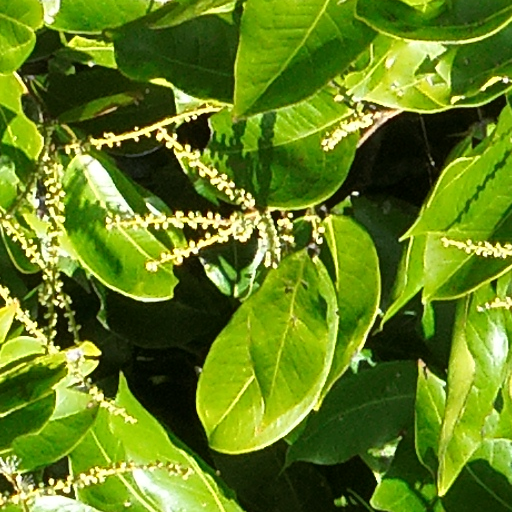
Species: Prioria copaifera
GBIF accepted scientific name: Prioria copaifera
Crown area (m\u00b2): 217.505